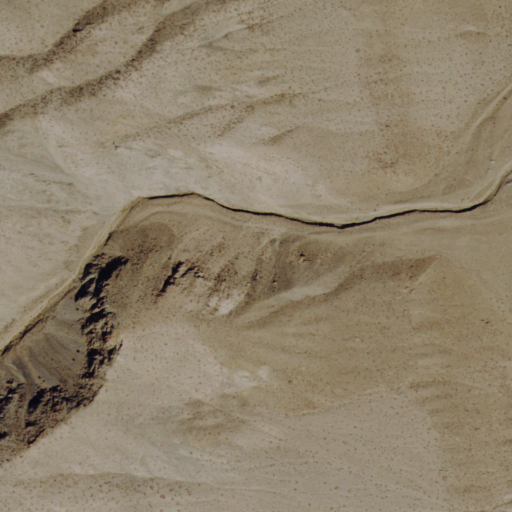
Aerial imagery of valley in Nevada named Copper Canyon containing shrub and barren land